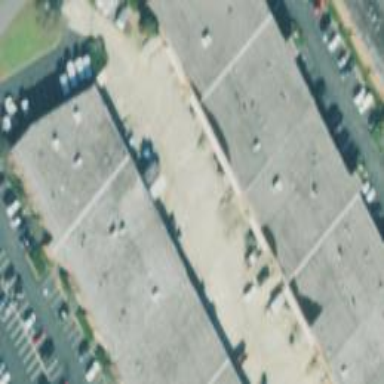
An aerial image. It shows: Commercial building.